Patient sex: M
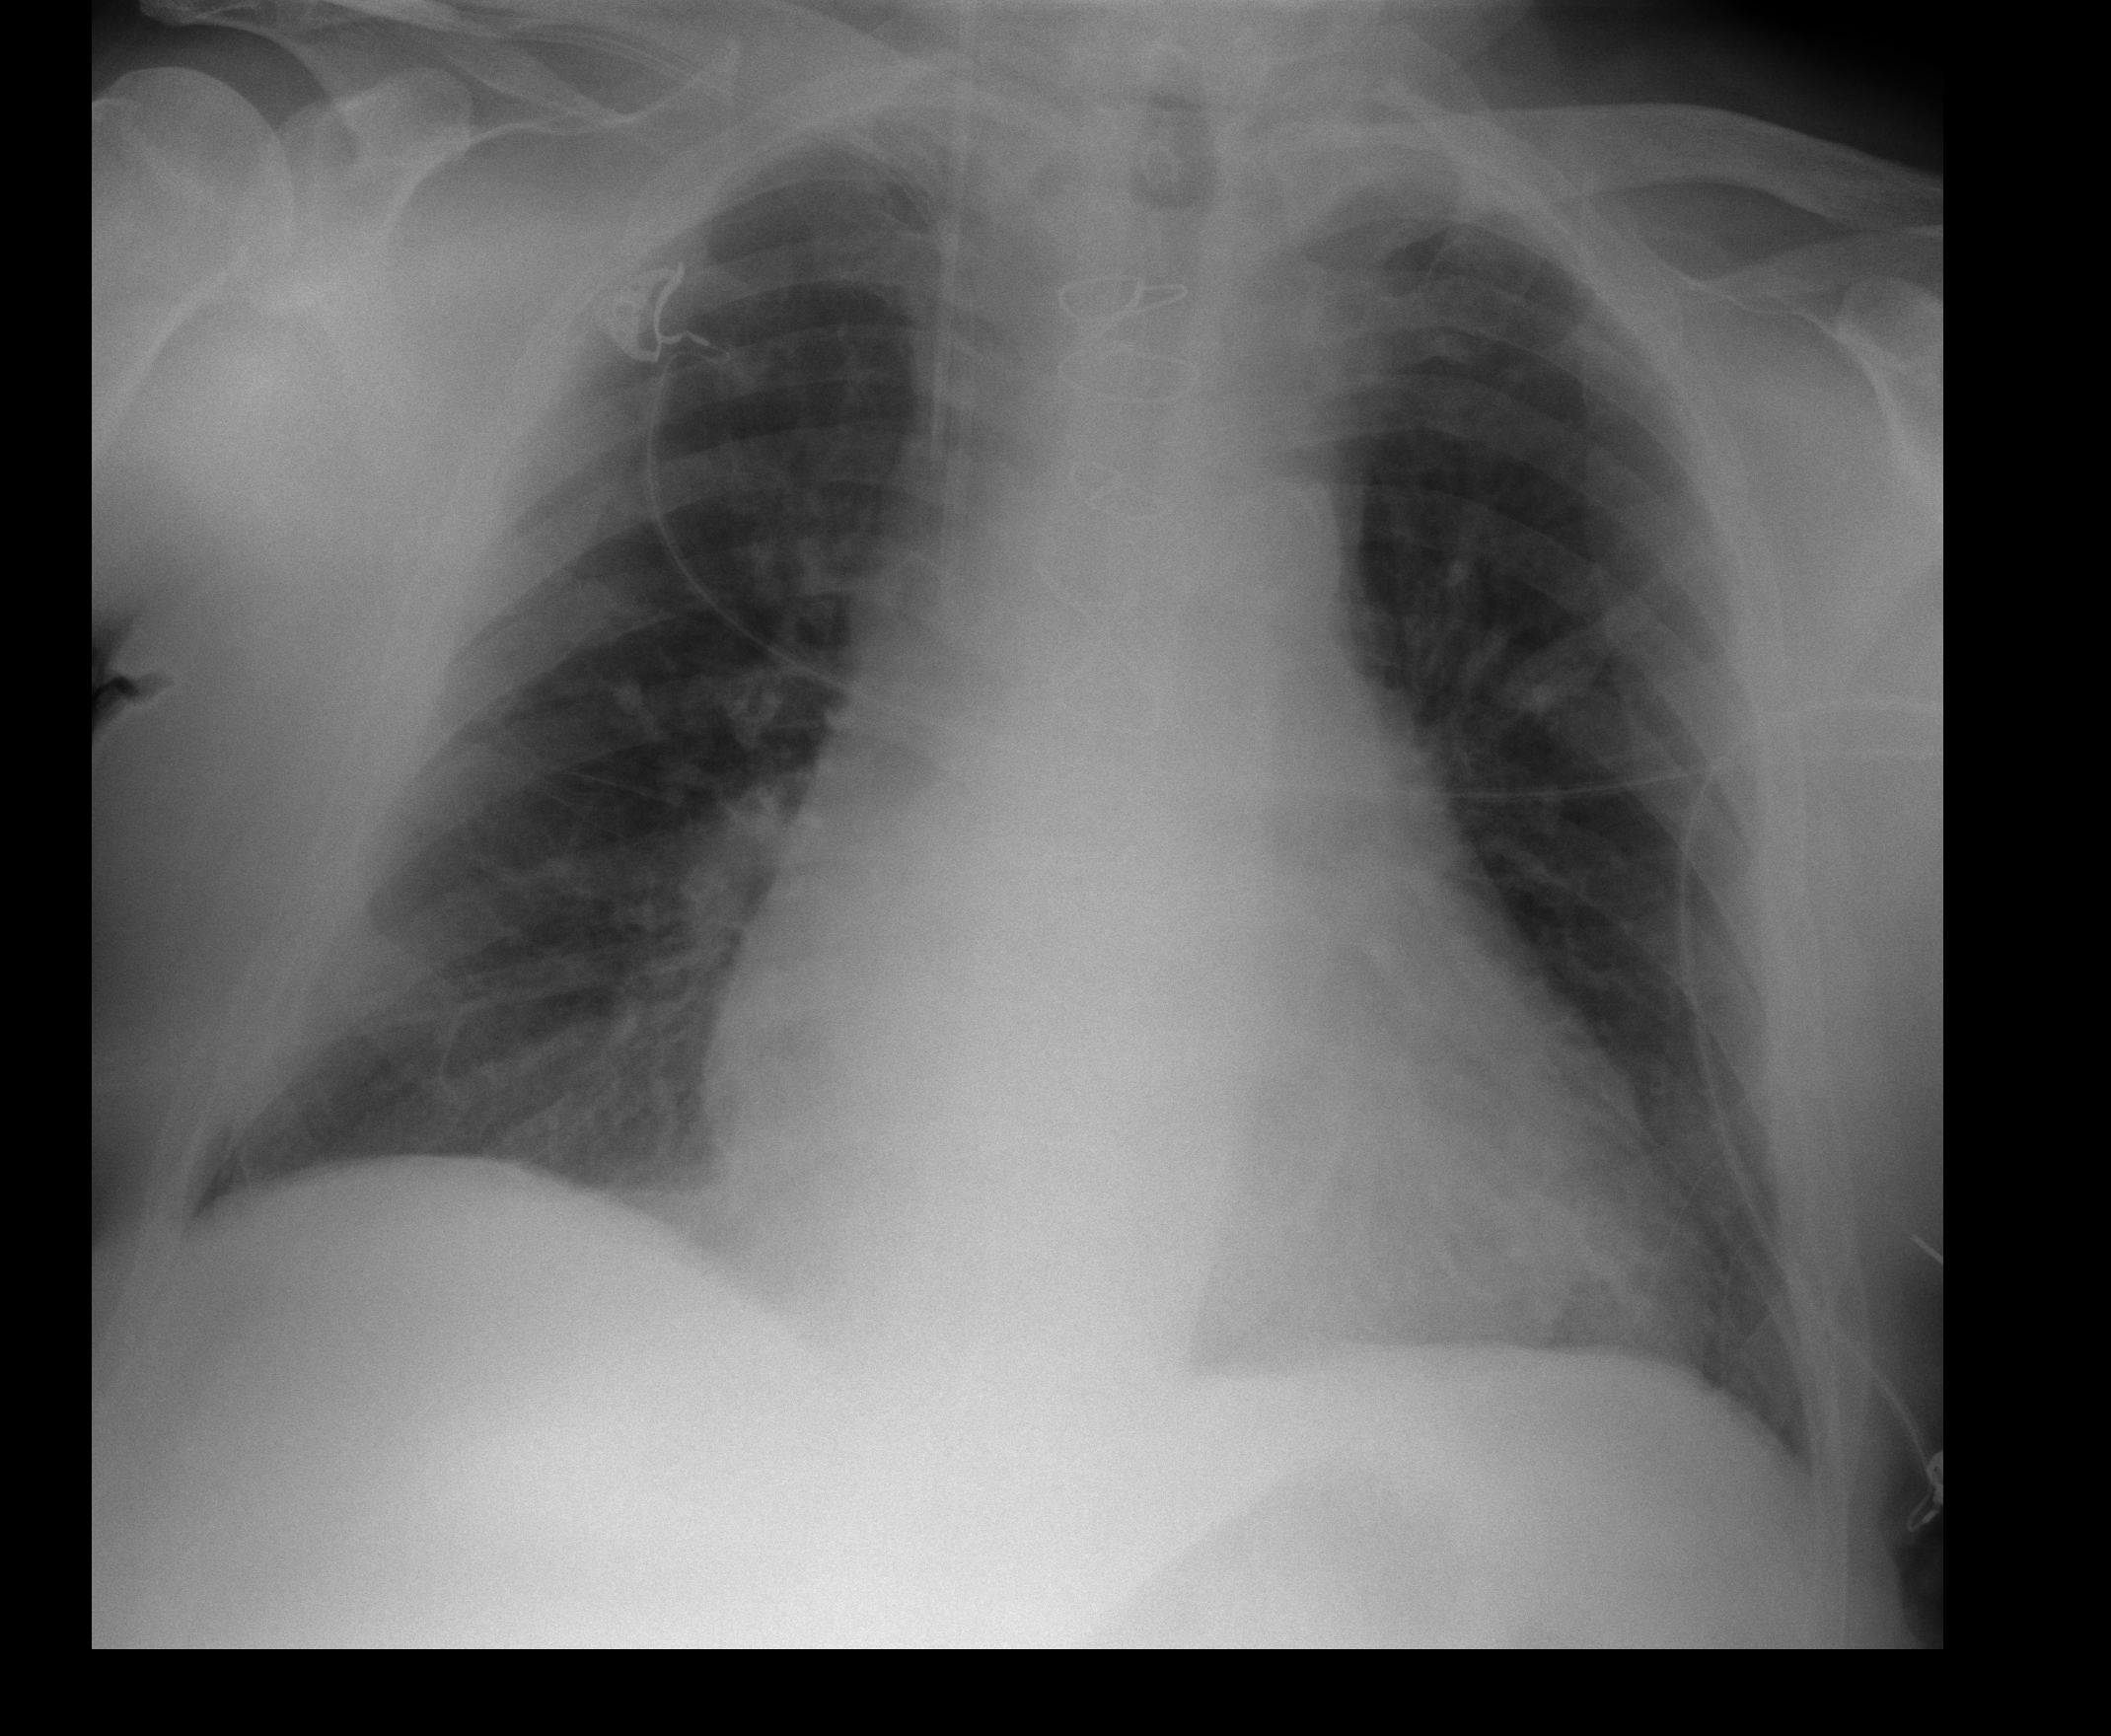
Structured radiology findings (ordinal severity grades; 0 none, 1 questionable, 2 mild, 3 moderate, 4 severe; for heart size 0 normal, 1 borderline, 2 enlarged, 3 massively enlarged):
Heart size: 3
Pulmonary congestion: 1
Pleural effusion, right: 0
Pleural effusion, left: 0
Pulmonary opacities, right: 0
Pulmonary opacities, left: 1
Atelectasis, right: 2
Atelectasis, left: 2